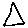
Label: triangle